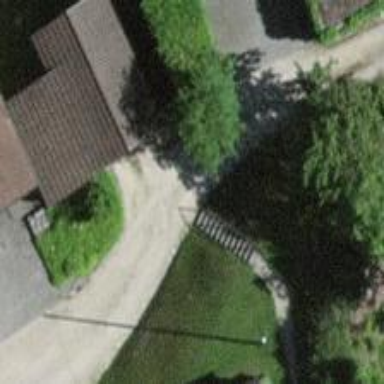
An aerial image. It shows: Set of steps on the road.